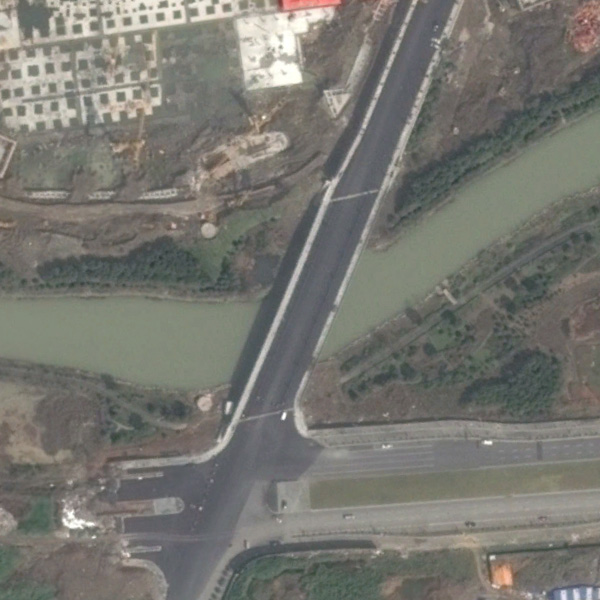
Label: Bridge